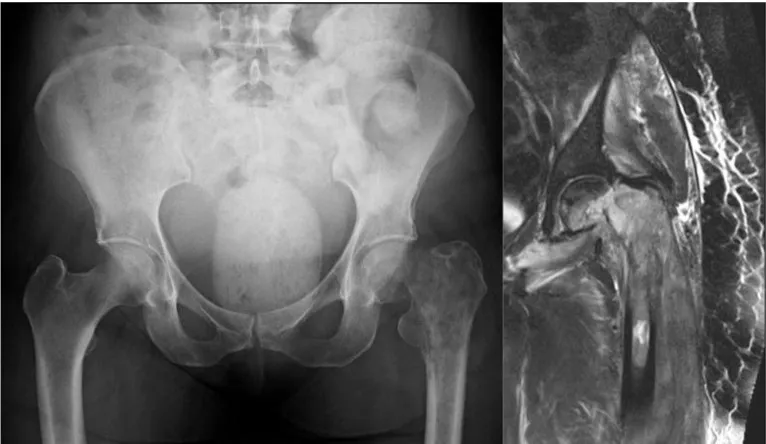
X-ray and MRI showing pathological fracture with involvement of proximal femoral diaphysis.
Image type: radiology (x_ray)